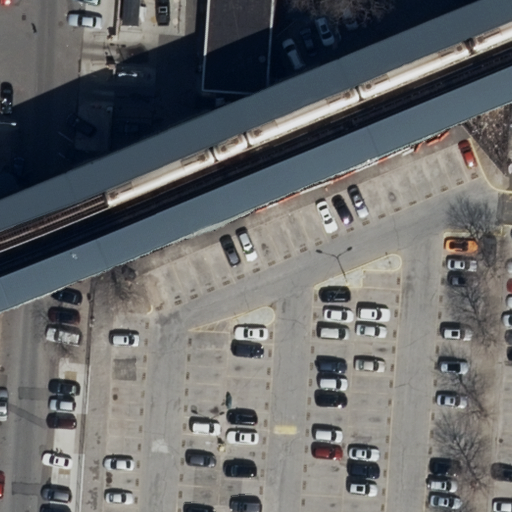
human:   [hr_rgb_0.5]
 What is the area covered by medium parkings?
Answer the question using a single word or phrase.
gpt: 0m2

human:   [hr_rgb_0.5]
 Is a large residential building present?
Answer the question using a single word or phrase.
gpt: no

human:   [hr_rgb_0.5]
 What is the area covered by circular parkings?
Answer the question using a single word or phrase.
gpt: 0m2

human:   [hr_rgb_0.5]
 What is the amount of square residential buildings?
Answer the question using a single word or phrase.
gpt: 0

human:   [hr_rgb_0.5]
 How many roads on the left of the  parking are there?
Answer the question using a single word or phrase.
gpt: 4

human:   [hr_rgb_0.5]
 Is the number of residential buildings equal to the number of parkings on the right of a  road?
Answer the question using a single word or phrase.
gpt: yes

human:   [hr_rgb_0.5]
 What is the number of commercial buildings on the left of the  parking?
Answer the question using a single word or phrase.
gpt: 0

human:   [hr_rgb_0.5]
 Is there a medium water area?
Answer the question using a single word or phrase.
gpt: no

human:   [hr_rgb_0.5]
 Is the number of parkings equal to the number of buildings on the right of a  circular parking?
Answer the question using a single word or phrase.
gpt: no

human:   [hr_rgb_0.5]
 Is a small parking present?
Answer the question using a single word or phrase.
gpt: no

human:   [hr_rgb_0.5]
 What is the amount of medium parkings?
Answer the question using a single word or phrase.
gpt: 0

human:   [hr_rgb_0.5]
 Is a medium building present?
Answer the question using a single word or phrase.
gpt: yes

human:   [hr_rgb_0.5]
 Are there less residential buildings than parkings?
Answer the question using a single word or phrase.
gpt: no

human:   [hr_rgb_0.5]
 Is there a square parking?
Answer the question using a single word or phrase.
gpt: no

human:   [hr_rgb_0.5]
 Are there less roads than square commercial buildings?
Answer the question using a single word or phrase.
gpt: no

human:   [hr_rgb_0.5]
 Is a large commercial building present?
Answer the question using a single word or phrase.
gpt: no

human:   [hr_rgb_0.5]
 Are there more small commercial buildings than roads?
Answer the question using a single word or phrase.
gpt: no

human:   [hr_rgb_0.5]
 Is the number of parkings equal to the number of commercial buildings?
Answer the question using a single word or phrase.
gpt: no

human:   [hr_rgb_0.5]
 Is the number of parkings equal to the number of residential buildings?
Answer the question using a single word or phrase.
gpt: yes

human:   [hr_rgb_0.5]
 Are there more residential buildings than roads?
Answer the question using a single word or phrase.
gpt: no

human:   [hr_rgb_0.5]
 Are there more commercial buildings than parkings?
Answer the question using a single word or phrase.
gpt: no

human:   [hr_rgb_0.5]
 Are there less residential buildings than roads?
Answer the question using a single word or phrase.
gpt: yes

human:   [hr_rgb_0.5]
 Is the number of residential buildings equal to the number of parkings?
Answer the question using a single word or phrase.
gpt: yes

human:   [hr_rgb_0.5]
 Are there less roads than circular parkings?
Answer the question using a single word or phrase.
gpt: no

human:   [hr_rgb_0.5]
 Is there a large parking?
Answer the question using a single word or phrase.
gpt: yes

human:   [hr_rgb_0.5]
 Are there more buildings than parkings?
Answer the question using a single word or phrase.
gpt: no

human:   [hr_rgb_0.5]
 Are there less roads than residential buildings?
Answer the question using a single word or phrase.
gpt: no

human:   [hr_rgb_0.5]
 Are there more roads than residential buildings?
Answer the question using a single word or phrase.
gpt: yes

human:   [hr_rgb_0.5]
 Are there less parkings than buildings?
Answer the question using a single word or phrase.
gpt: no

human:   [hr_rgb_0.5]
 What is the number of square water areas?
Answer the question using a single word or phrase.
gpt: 0

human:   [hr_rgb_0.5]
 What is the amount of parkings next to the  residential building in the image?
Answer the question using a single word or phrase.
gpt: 1

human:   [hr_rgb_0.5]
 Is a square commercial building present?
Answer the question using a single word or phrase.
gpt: no

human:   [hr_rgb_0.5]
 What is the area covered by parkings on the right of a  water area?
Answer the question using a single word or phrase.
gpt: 0m2

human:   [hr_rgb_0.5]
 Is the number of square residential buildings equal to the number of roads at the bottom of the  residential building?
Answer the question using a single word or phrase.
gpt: no

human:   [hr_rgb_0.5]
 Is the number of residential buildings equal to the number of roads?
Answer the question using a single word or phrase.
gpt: no

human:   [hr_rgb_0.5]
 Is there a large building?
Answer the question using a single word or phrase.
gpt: no